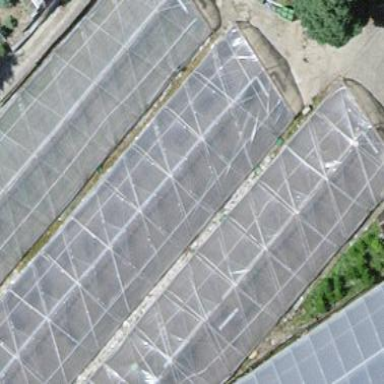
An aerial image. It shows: Greenhouse.